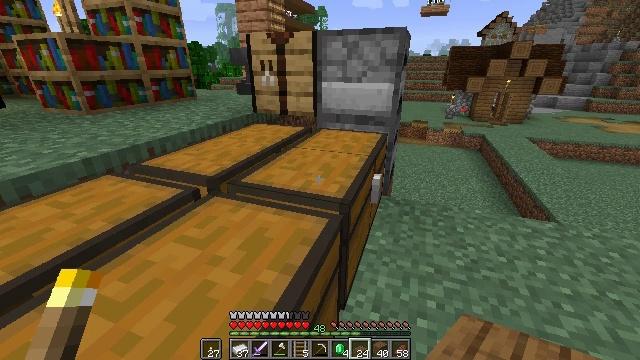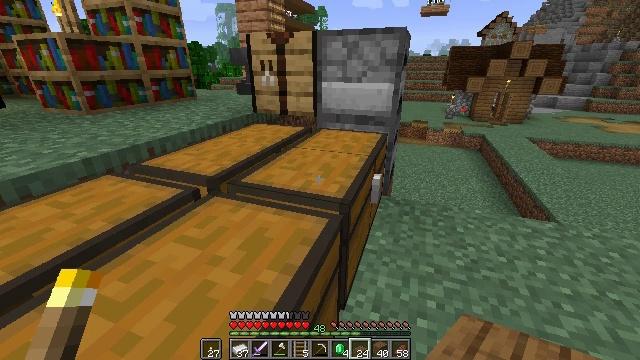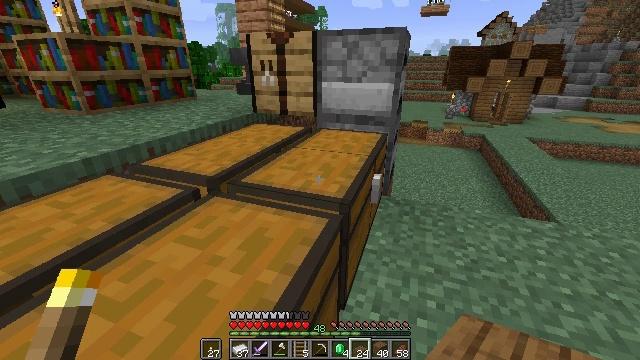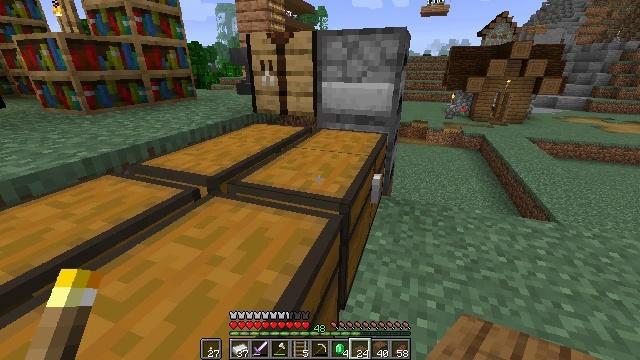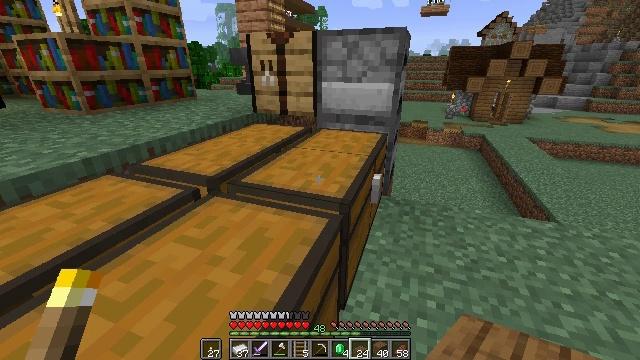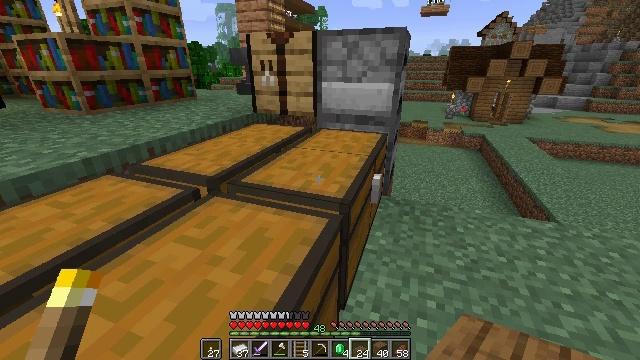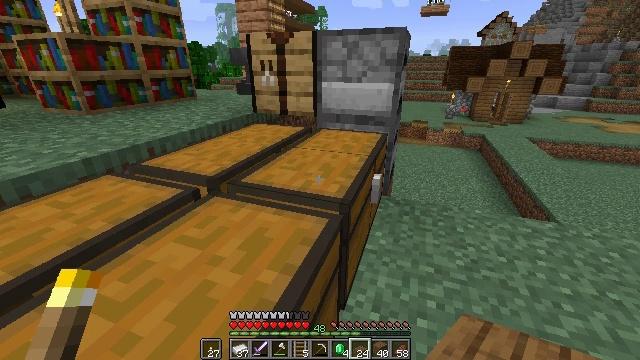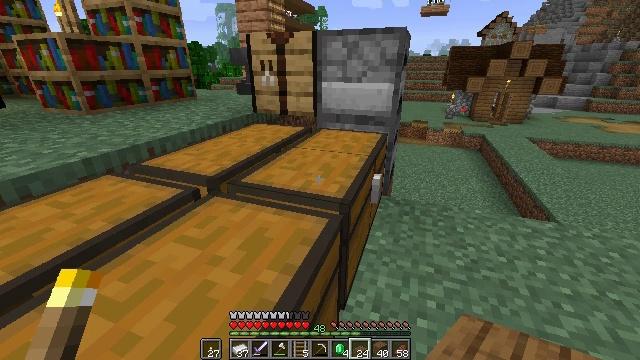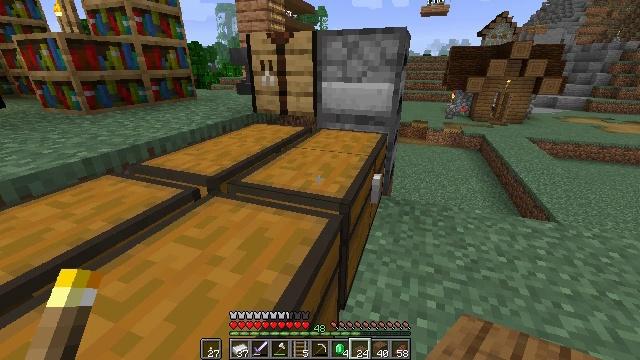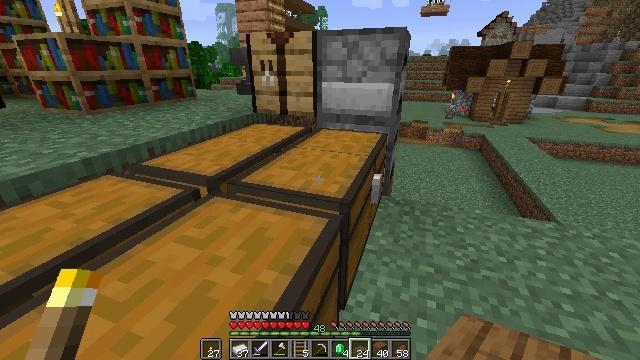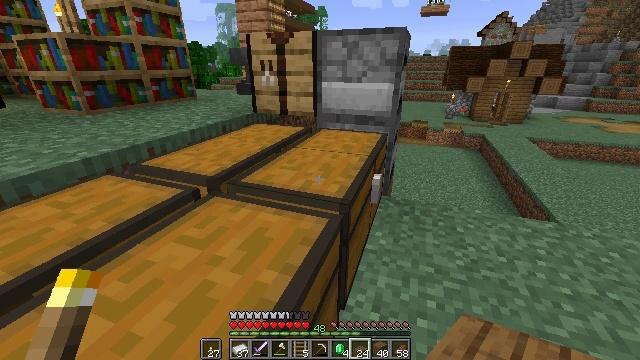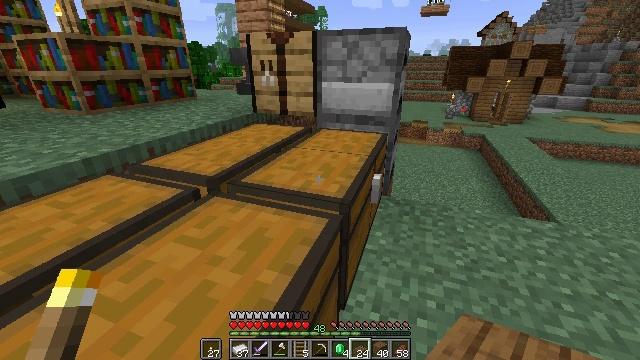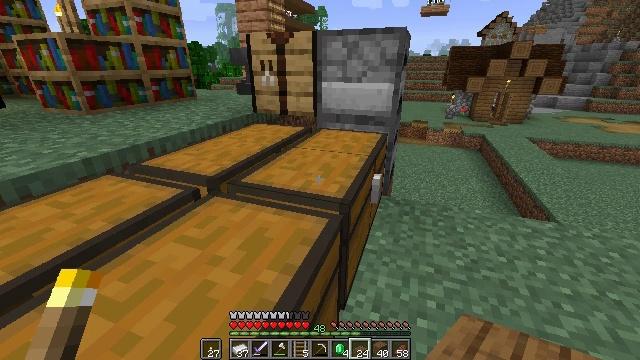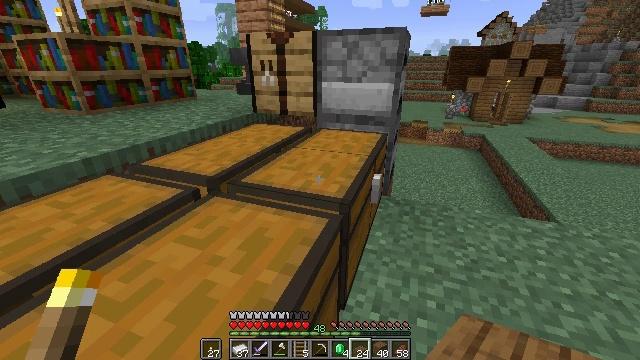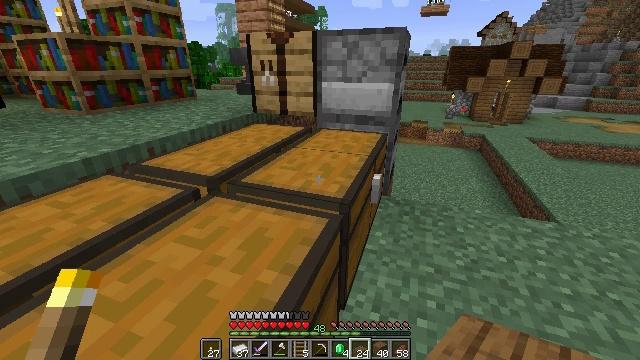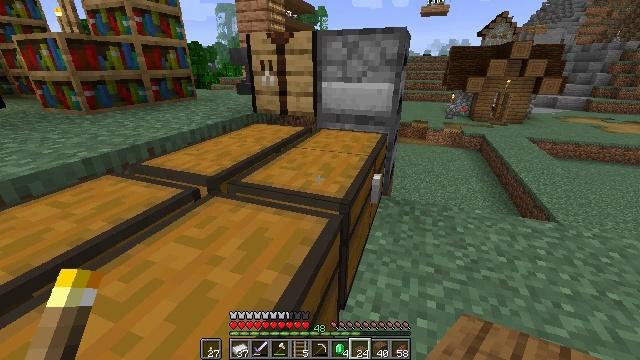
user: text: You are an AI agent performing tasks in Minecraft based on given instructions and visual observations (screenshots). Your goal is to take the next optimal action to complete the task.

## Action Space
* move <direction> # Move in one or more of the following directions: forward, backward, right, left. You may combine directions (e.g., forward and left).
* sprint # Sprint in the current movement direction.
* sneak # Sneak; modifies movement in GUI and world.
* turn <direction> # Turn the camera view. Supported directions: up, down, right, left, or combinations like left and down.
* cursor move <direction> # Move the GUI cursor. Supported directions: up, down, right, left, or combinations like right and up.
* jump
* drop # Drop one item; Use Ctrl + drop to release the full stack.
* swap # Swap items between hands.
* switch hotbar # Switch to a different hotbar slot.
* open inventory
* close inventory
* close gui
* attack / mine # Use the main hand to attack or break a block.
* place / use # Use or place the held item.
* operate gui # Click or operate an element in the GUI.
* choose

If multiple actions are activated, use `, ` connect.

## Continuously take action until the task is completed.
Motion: motion action
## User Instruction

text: Drop a spruce slab.
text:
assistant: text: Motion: no_op
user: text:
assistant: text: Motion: no_op
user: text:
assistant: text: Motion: no_op
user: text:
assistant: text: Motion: no_op
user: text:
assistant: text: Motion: no_op
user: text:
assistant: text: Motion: no_op
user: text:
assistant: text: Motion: no_op
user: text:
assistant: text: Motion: no_op
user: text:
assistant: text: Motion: no_op
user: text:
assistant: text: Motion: no_op
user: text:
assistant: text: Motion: no_op
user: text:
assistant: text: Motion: no_op
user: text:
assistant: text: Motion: no_op
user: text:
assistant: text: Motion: no_op
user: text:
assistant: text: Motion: no_op
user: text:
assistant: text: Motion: no_op
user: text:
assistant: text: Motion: no_op
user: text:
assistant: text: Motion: no_op
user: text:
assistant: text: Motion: no_op
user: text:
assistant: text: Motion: no_op
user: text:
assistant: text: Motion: no_op
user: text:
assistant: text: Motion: no_op
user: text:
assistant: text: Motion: no_op
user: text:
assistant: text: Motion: no_op
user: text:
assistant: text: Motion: no_op
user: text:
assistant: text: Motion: no_op
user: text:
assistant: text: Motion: no_op
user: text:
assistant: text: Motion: no_op
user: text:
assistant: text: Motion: no_op
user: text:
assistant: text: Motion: no_op